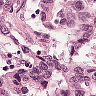
Metastatic tissue present: yes